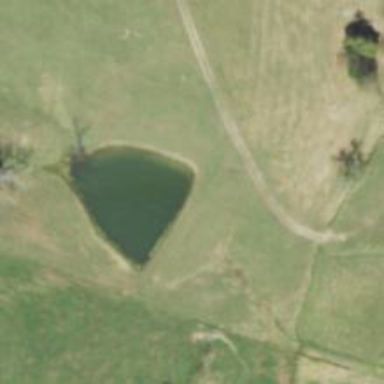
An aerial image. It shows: Peaceful pond surrounded by nature.